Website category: book
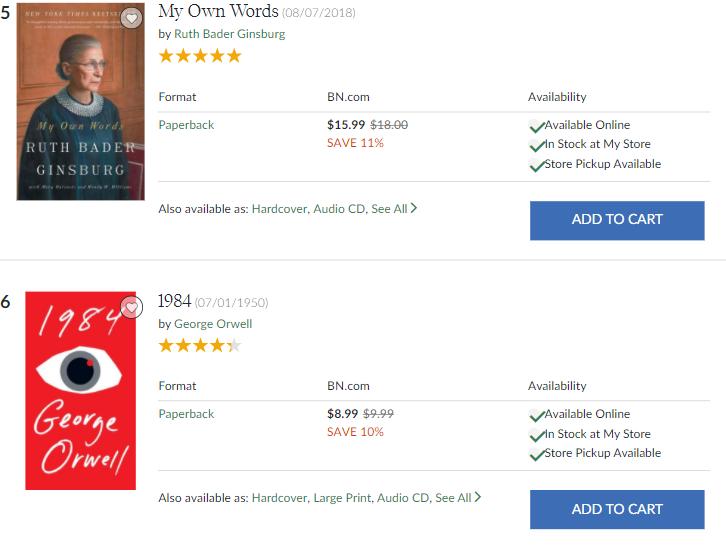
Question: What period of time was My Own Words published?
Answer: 08/07/2018

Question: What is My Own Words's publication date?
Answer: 08/07/2018

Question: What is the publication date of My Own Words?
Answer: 08/07/2018

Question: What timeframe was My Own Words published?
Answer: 08/07/2018

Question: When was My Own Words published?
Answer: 08/07/2018

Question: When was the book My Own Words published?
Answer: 08/07/2018

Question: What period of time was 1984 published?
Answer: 07/01/1950

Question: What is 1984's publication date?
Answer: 07/01/1950

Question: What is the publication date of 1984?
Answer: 07/01/1950

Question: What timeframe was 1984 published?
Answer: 07/01/1950

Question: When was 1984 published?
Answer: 07/01/1950

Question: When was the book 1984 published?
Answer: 07/01/1950

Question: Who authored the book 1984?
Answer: George Orwell

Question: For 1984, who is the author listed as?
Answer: George Orwell

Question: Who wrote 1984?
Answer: George Orwell

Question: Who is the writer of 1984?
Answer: George Orwell

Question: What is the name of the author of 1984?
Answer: George Orwell

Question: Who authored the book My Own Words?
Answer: Ruth Bader Ginsburg

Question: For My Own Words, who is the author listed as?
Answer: Ruth Bader Ginsburg

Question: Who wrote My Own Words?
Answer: Ruth Bader Ginsburg

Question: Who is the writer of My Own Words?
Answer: Ruth Bader Ginsburg

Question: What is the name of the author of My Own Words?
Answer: Ruth Bader Ginsburg

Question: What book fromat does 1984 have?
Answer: Paperback

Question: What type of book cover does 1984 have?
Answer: Paperback

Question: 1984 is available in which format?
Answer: Paperback

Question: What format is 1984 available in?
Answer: Paperback

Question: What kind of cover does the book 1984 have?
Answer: Paperback

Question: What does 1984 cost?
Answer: $8.99

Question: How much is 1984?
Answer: $8.99

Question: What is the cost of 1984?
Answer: $8.99

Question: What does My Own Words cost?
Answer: $15.99

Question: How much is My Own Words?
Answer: $15.99

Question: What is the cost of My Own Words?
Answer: $15.99

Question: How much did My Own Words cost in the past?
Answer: $18.00

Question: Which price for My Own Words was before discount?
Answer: $18.00

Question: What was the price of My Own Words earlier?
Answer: $18.00

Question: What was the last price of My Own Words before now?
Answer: $18.00

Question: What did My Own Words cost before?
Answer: $18.00

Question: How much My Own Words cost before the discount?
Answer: $18.00

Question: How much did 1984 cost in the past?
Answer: $9.99

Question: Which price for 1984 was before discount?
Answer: $9.99

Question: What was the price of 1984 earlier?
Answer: $9.99

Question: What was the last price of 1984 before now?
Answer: $9.99

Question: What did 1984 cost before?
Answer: $9.99

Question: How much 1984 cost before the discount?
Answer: $9.99

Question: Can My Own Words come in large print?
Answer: no

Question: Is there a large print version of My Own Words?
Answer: no

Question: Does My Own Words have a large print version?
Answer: no

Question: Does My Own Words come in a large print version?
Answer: no

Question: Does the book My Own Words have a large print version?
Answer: no

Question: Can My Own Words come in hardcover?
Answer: yes

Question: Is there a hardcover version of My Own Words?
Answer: yes

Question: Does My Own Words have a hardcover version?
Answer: yes

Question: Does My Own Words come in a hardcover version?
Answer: yes

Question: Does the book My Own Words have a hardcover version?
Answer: yes

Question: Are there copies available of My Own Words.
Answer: yes

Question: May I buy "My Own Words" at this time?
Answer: yes

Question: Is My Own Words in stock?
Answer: yes

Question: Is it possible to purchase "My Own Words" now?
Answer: yes

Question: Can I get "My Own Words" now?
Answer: yes

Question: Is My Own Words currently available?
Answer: yes

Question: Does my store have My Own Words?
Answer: yes

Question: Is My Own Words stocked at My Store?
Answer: yes

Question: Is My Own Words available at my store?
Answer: yes